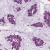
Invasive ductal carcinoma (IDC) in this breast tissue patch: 1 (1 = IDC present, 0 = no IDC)